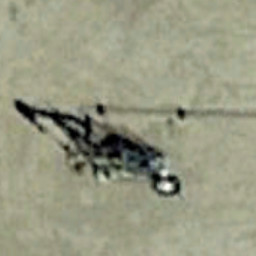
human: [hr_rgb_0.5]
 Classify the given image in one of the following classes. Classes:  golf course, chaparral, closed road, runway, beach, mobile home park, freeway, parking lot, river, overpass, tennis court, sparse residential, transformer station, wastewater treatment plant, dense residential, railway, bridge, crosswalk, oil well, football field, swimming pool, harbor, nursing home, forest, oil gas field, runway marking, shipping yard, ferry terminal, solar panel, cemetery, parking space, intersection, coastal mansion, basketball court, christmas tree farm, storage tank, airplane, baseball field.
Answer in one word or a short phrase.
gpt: oil well